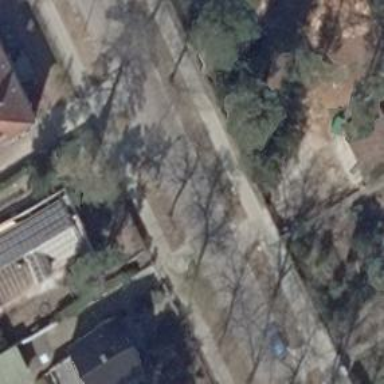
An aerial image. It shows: Sidewalk along the footway.